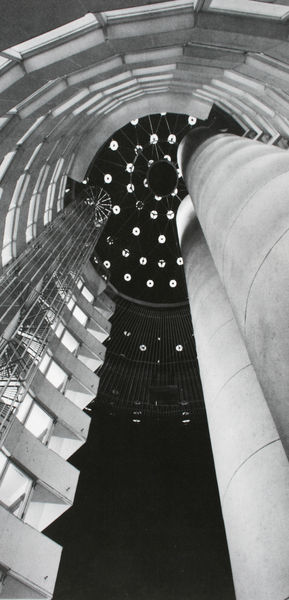
Titel: Blick in das Innere des Turmes
Künstler: Minoru Takeyama
Standort: Tomakomai (Hokkaido)
Institution: Hotel Beverly Tom
Schlagwörter: licht, säulen, gebäude, architektur, innenraum, turm, balkon, kuppel, detail, aufgang, innenansicht, halle, foto, höhe, untersicht, etagen, froschperspektive, rundbau, luken, innnansicht